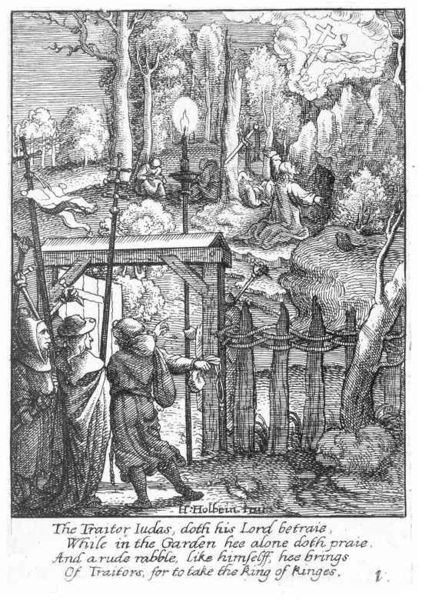
Titel: Christus am Ölberg
Künstler: Wenzel Hollar
Standort: Karlsruhe
Institution: Staatliche Kunsthalle Karlsruhe
Schlagwörter: baum, berg, dunkel, felsen, feuer, gott, himmel, mann, schlaf, umhang, wolken, bäume, menschen, holz, hut, hüte, licht, männer, nacht, schwarz, tür, weiss, zeichnung, gras, weg, wiese, wolke, zaun, anzug, bart, mütze, mützen, bibel, falten, geschichte, neues testament, stehen, steine, bild, hügel, kirche, dunkelheit, kelch, blatt, england, höhle, wald, sack, engel, garten, holzschnitt, schrift, papier, schlafen, schlafende, bogen, stab, fahne, flagge, graphik, banner, fahnenmast, stämme, church, hands, hat, lanze, men, people, religious, soldaten, soldiers, sword, white, black, gold, gray, kerze, print, kerzen, deutsch, knie, zeigen, abbild, tor, eingang, tusche, stangen, flamme, buch, kreuz, torbogen, druck, schwarz-weiss, schraffur, loch, radierung, stich, illustration, schwert, text, knien, friedhof, tasche, beten, gebet, ritter, schein, helme, kreuze, pforte, stäbe, christus, jesus, jesus christus, kreuzigung, geflochten, christlich, angel, heaven, man, roman, sky, tree, knieend, mittelalter, vision, religiös, grotte, nature, kruzifix, trees, wächter, garden, erscheinung, death, lanzen, heilige, hans, forest, light, plants, lord, drawing, paper, erleuchtung, jünger, kupferstich, black and white, hats, biblisch, torch, fackel, wachen, cross, englisch, beschreibung, gläubige, dead, kaputze, crucifixion, erlösung, testament, door, flag, fence, erlöser, outside, kaltnadel, kien, history, prayer, gate, back, engraving, english, zeig, religion, betender, holbein, god, heiliger geist, candle, christ, männe, passion, asleep, cave, sleeping, judas, kniet, seriendruck, golgatha, lukas, ölberg, christian, messias, getsemani, verrat, gottessohn, christianity, gethsemane, betet, graten, sohn gottes, verräter, bible, doorway, kneeling, gezemane, biblical, christkind, staff, getsemane, new testament, gezemani, dream, praying, grten, flame, hans holbein, sodaten, crosses, geistige, sticks, kneel, fakel, burial, resurrection, illustation, po, praise, hüöhle, nun, ascension, agony, scripture, betrayal, rude, numbered, hohlbein, traitor, iudas, getsimani, ekerze, garten verrat, kreuz engel, hoilbein, judas betrügt jesus, the traitor judas, ludas, christkönig, chrictlich, heilland, erretter, jesus von nazaret, wachende, gethsamene, wolike, gethsemani, traiter, kinges, rabble, ctraitor